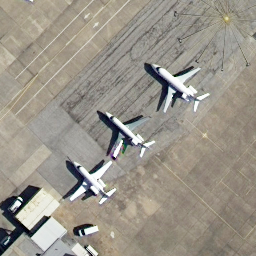
Label: airplane